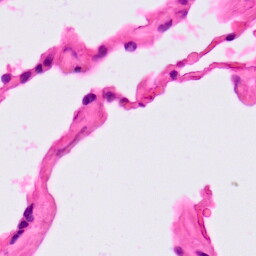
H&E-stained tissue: Lung